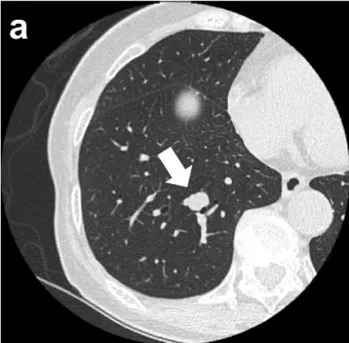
(a) Computed tomography of the chest showing a lung nodule measuring 12 x 10 mm in the right basal segment (arrow).
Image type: radiology (ct)